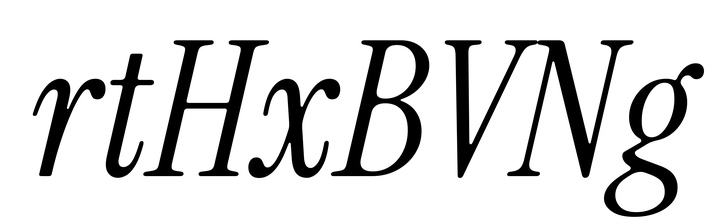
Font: InstrumentSerif-Italic